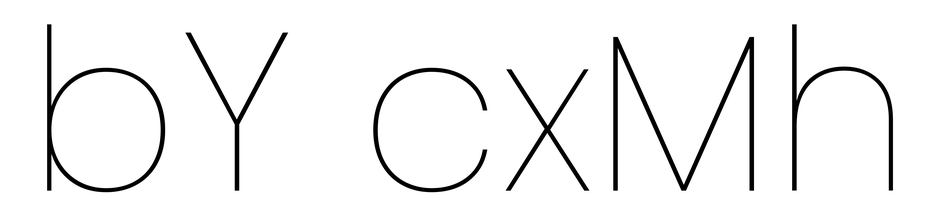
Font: Poppins-Thin